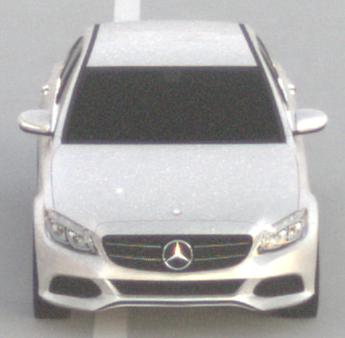
Make: Mercedes-Benz
Model: C 160
Detailed model: C-Class (205) Limousine
Model produced from: 2015/04
Model produced until: 2018/04
Doors: 4
Color: white
Road condition: dry road
Daytime: sunrise or sunset
Contrast: low contrast